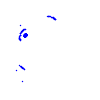
Particle: kaon